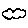
Label: cloud